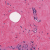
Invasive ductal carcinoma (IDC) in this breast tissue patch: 0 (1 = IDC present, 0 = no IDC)